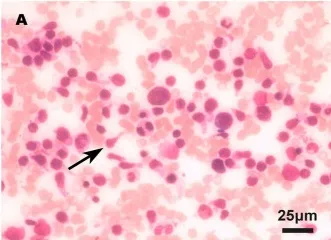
BPDCN cells in bone marrow smear before.
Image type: pathology (giemsa)